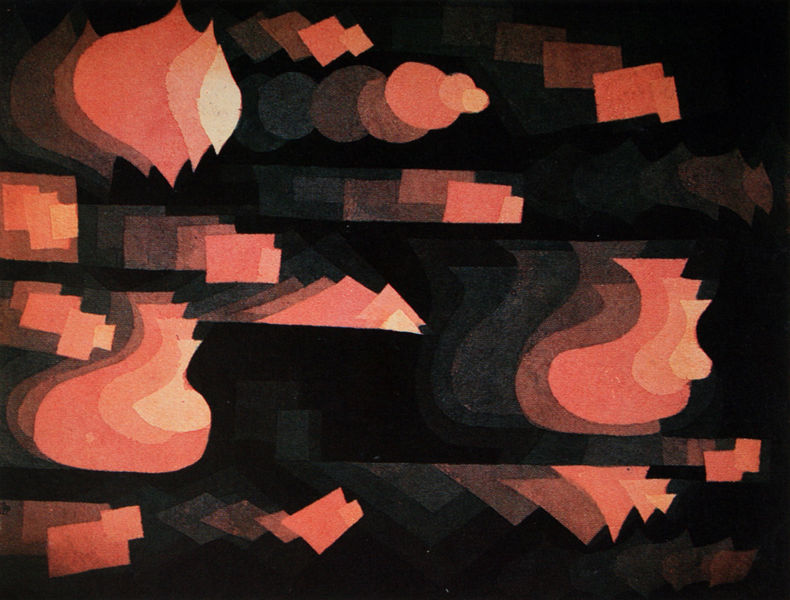
Titel: Fuge in Rot
Künstler: Paul Klee
Standort: Bern
Institution: Sammlung Felix Klee
Schlagwörter: blätter, dunkel, gemälde, kopf, körper, schatten, weiß, dreieck, bewegung, braun, grau, hell, licht, orange, raum, schwarz, skizze, rot, malerei, muster, ornament, flaschen, felder, stoff, blatt, pflanzen, kontrast, rosa, kreis, oval, rund, krug, vase, wellen, studie, übung, moderne, abstrakt, flächen, modern, abstufungen, farbe, formen, schattierungen, töne, linien, figuren, querformat, spiegeln, tiefe, transparent, abstraktion, rechtecke, flamme, eckig, rechteck, linie, schweben, paul, form, druck, kreise, reihe, entwurf, reihung, quadrate, geometrisch, rauten, serie, leben, dunke, krüge, verwischt, rötlich, tapisserie, licht und schatten, abstufung, fließen, gewebe, textil, gefäße, dreiecke, ungegenständlich, design, geometrie, quadrat, viereck, tropfen, doppelt, klee, wiederholung, geschwindigkeit, paul klee, wachsen, rottöne, dreidimensional, terrakotta, abstrackt, überlagerung, folge, dunkeö, formal, unregelmäßig, folgen, überlappung, rot rosa, verblasst, dunekl, echig, abstrak, überlappend, trapeze, textildesign, überlappen, seriell, farbstufen, textilentwurf, genmälde, wiederholungen, überlagen, rot#, muister, kontreast, farbklang